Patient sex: F
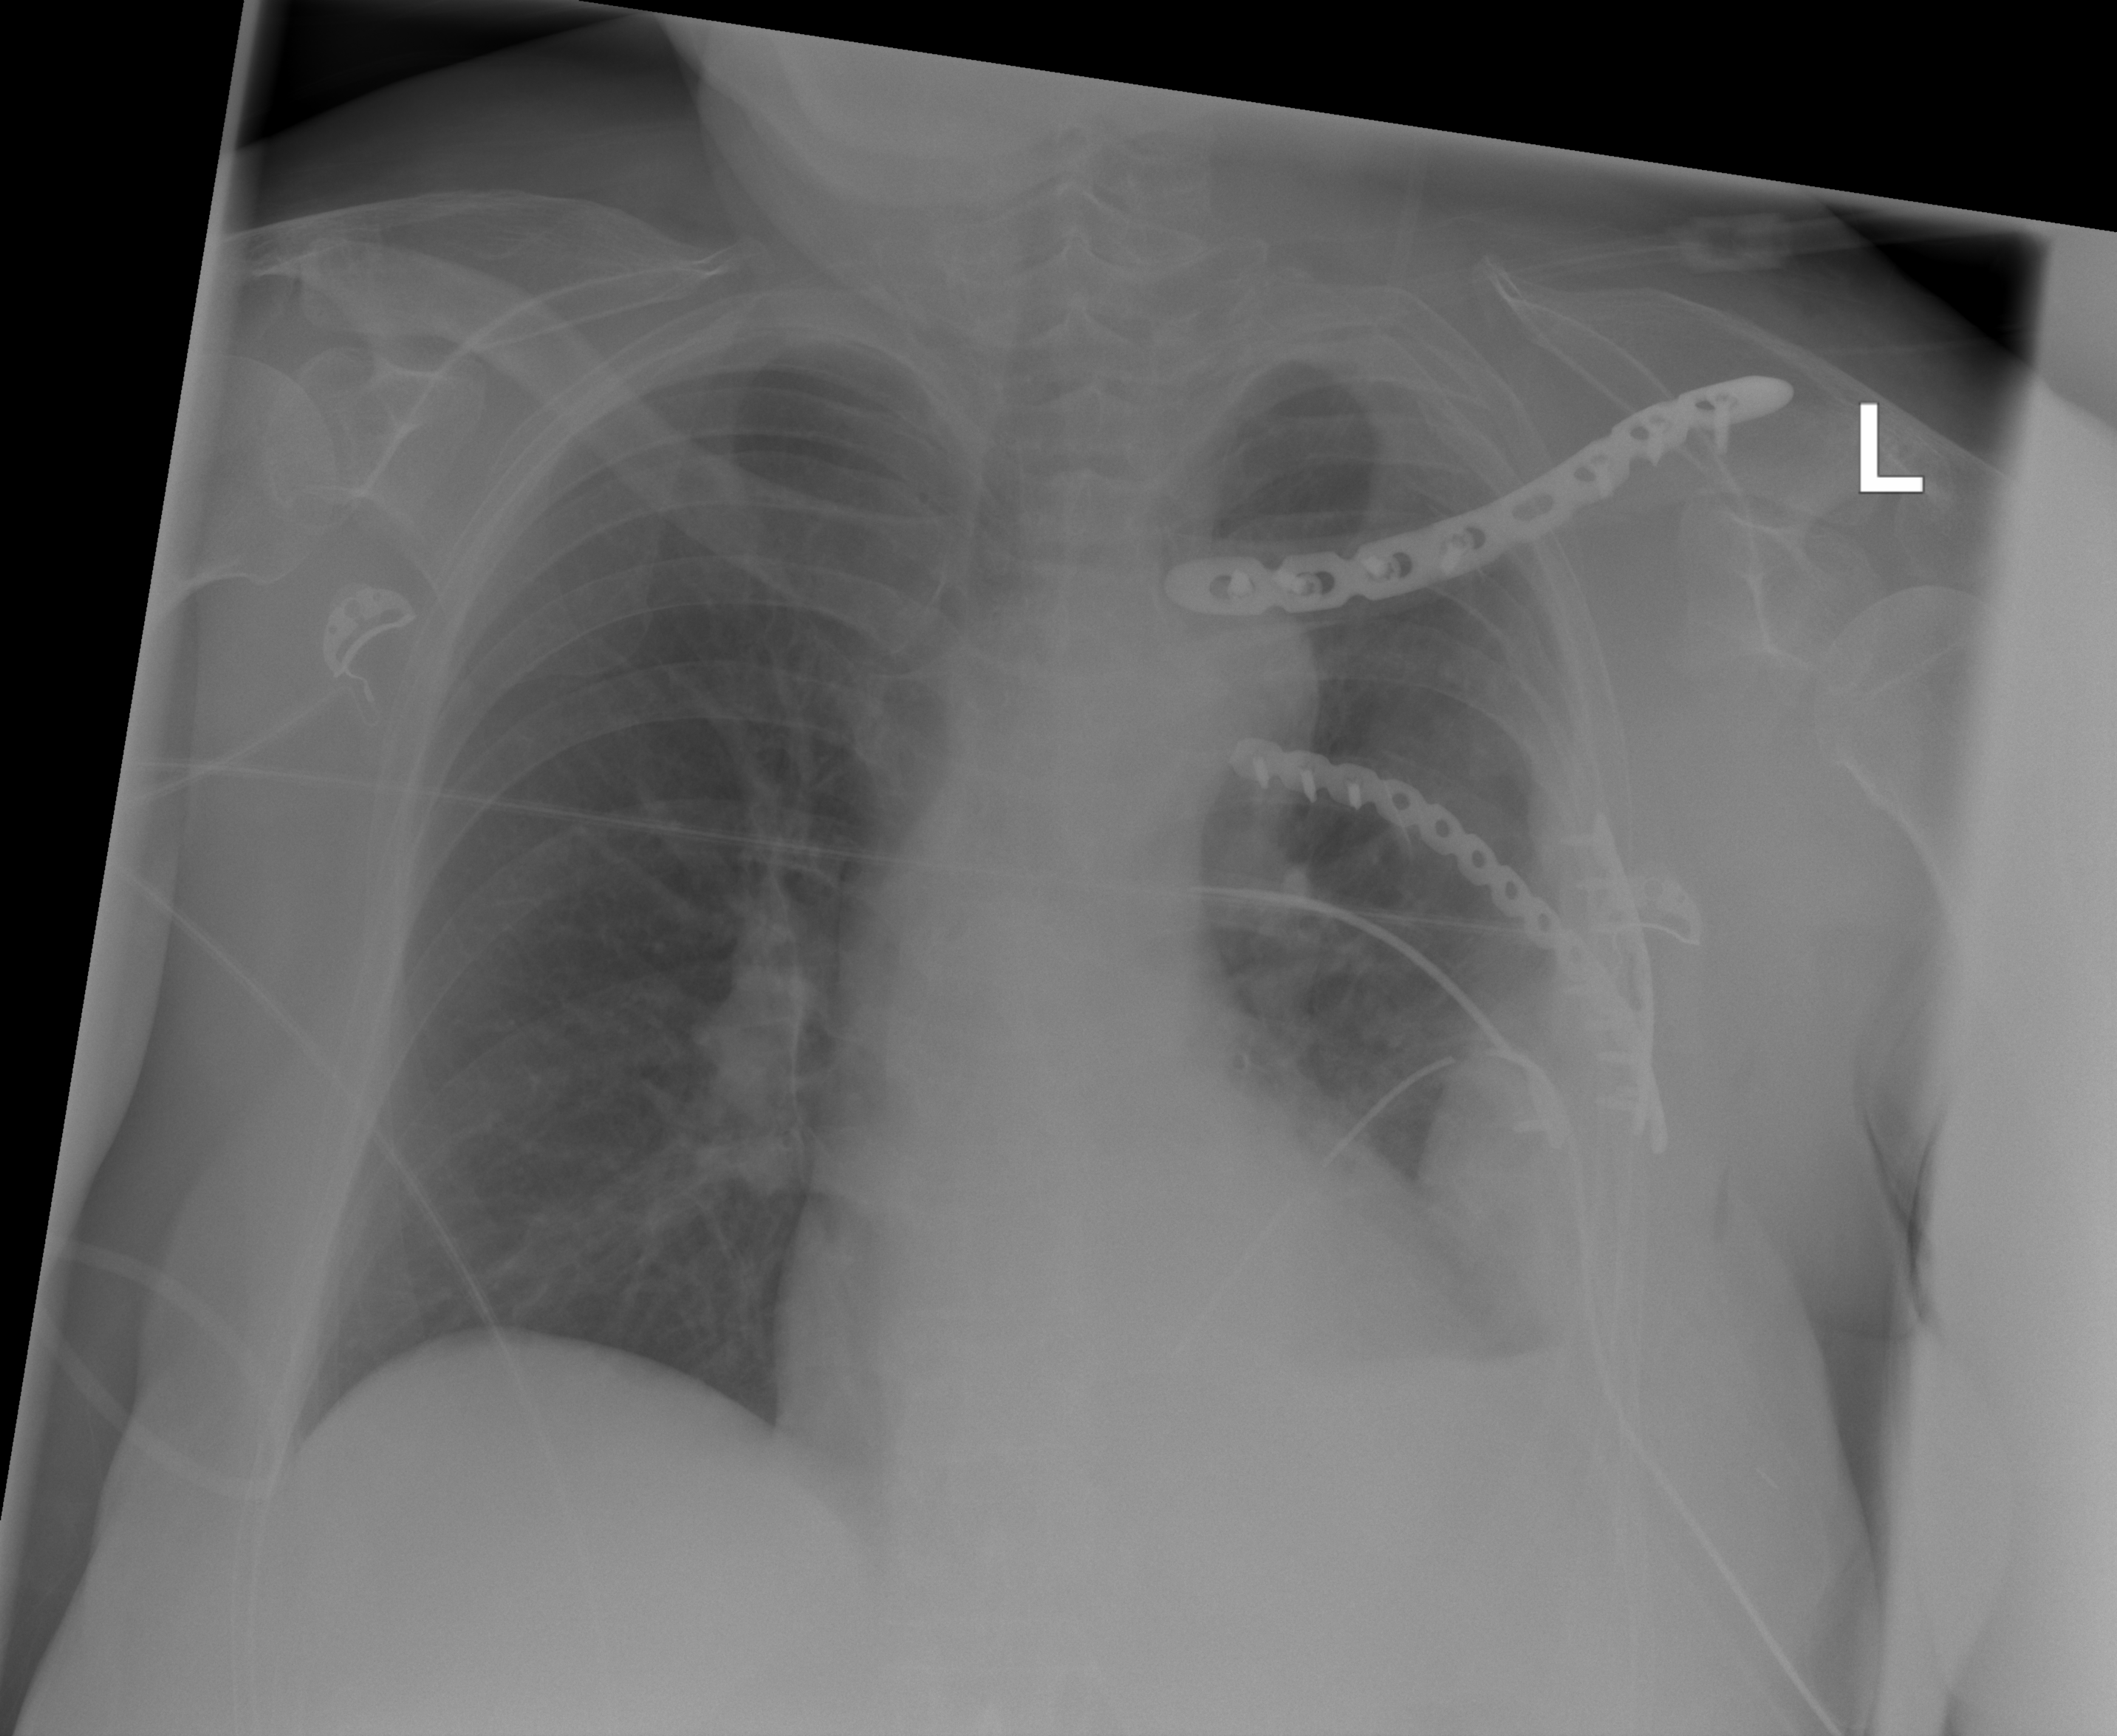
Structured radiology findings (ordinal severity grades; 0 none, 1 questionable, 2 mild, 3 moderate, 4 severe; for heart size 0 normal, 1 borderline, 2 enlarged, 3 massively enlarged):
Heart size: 1
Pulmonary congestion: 2
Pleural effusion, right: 0
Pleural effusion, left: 3
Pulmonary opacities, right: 0
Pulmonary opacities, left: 2
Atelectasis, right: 2
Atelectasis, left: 2